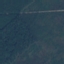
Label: Forest